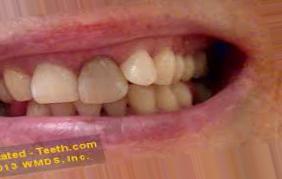
Condition: Tooth Discoloration